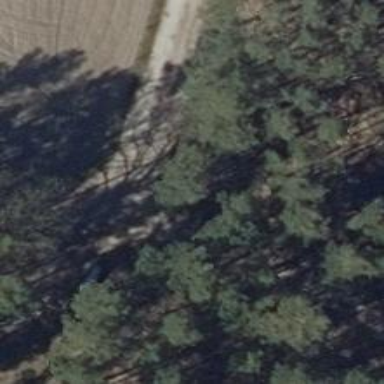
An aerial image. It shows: Gravel track with grade 2 quality.